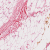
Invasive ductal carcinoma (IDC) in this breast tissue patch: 0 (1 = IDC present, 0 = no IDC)